Interaction volume radius: 5 \u00c5
Interaction volume height: 35 \u00c5
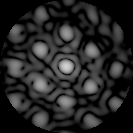
Disorder parameter: 0.4579